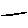
Label: line